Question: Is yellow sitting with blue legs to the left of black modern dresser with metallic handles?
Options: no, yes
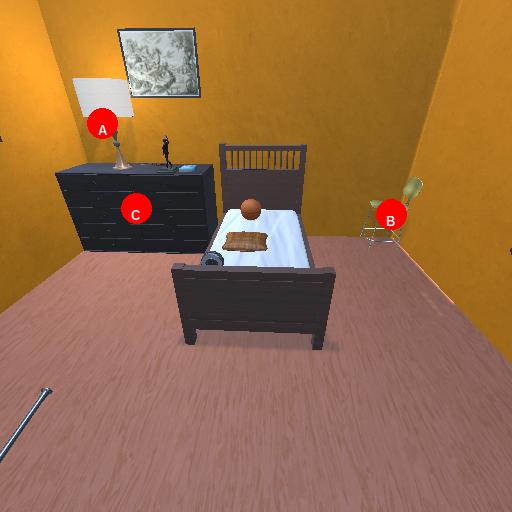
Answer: no